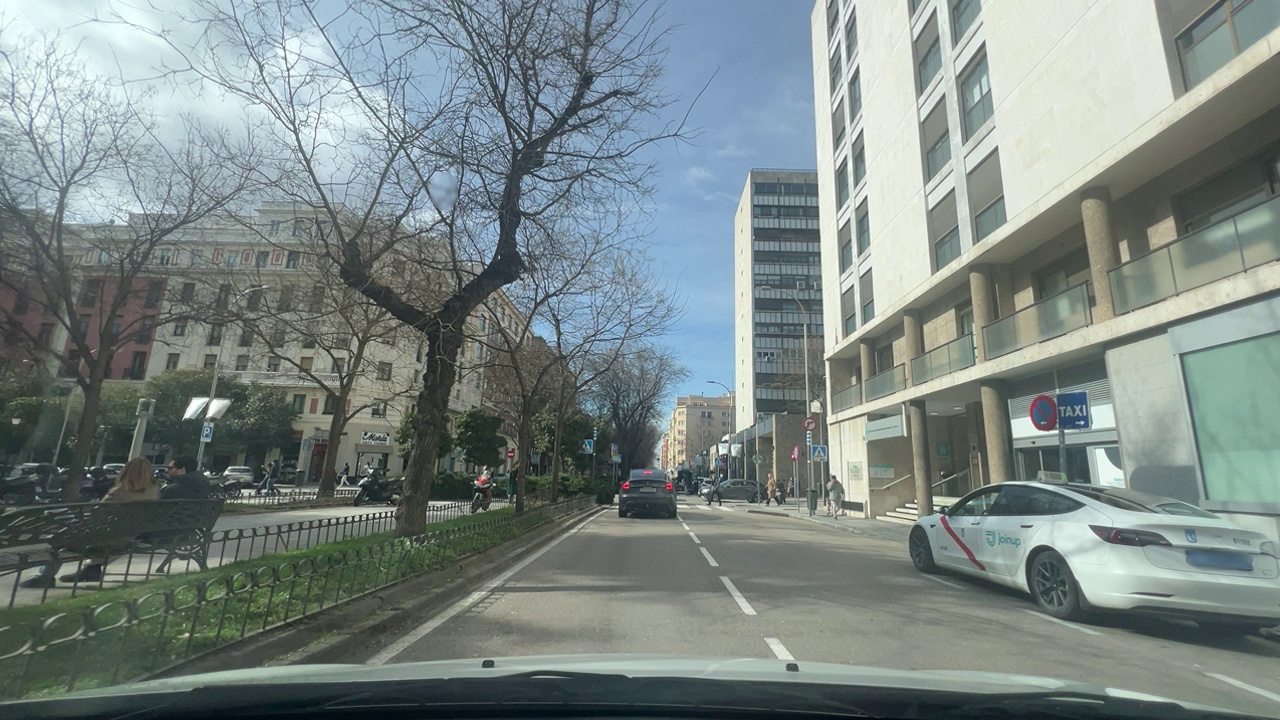
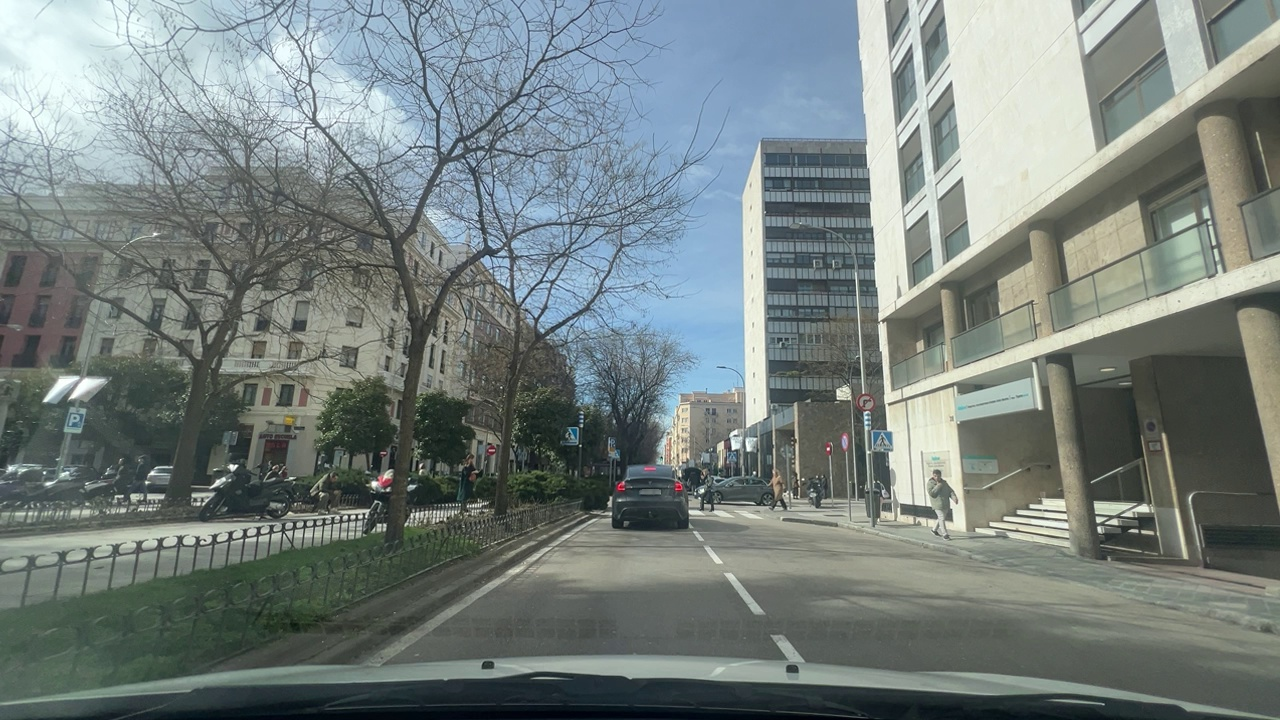
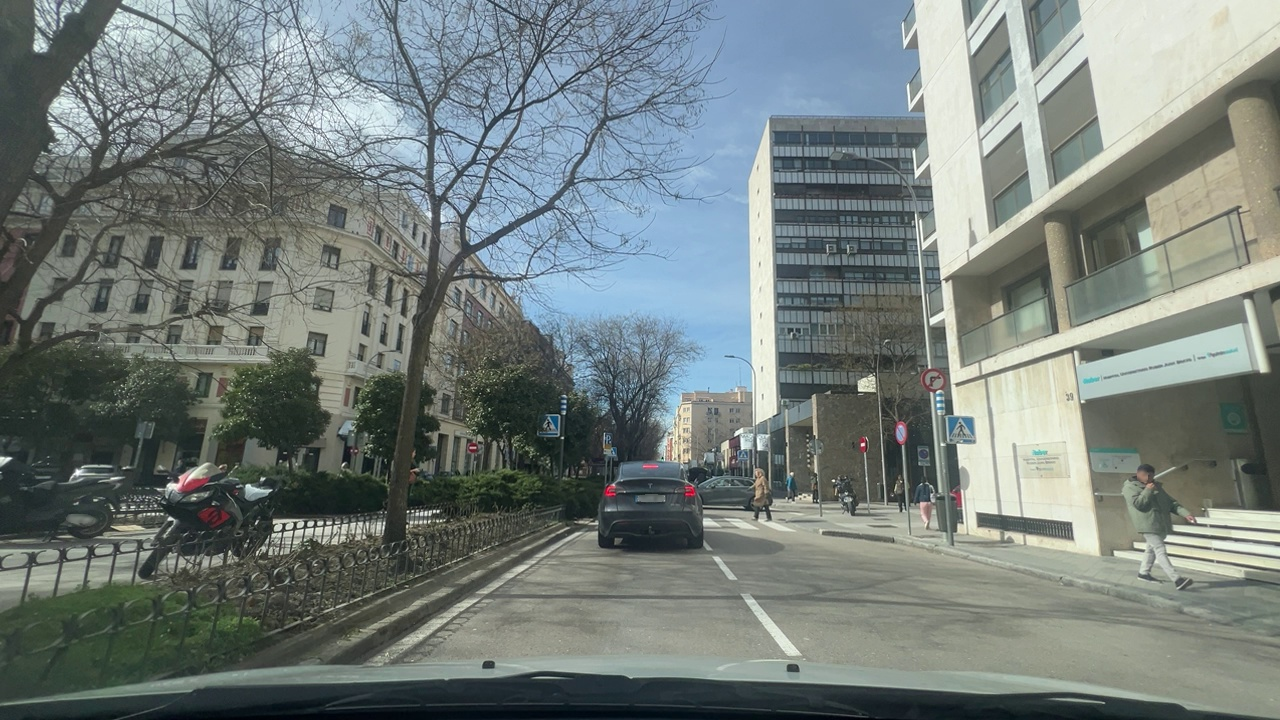
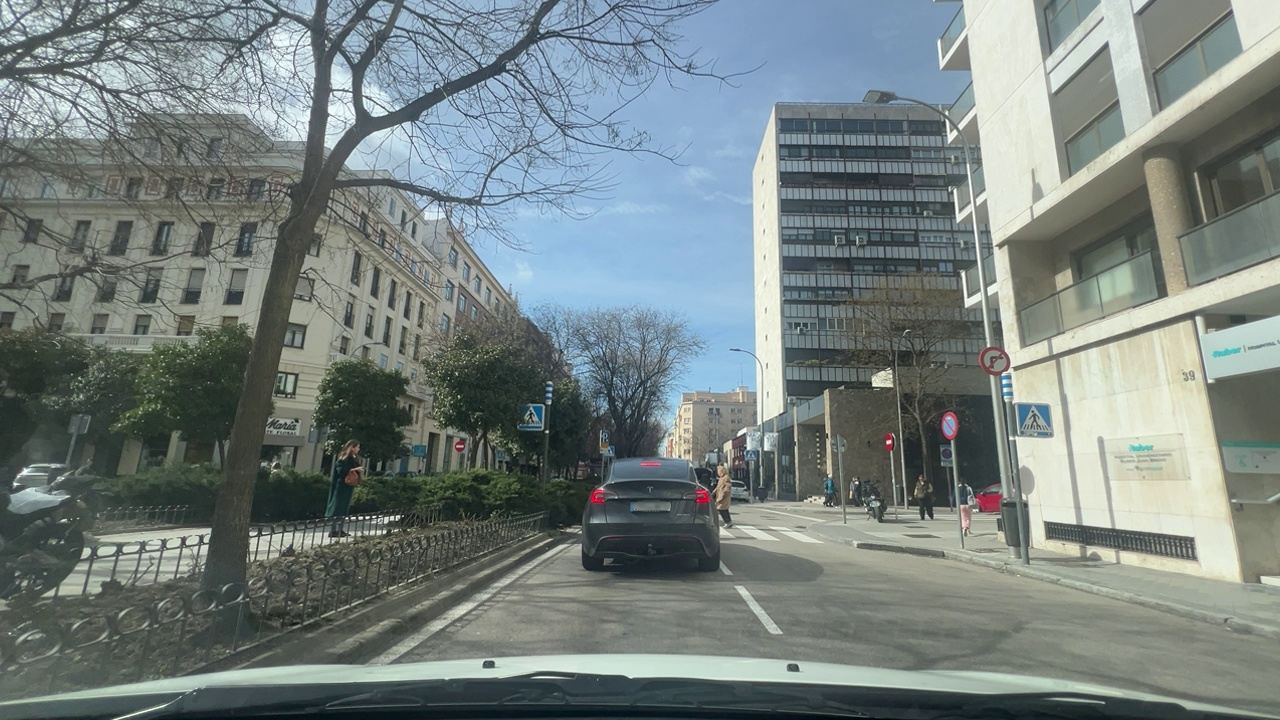
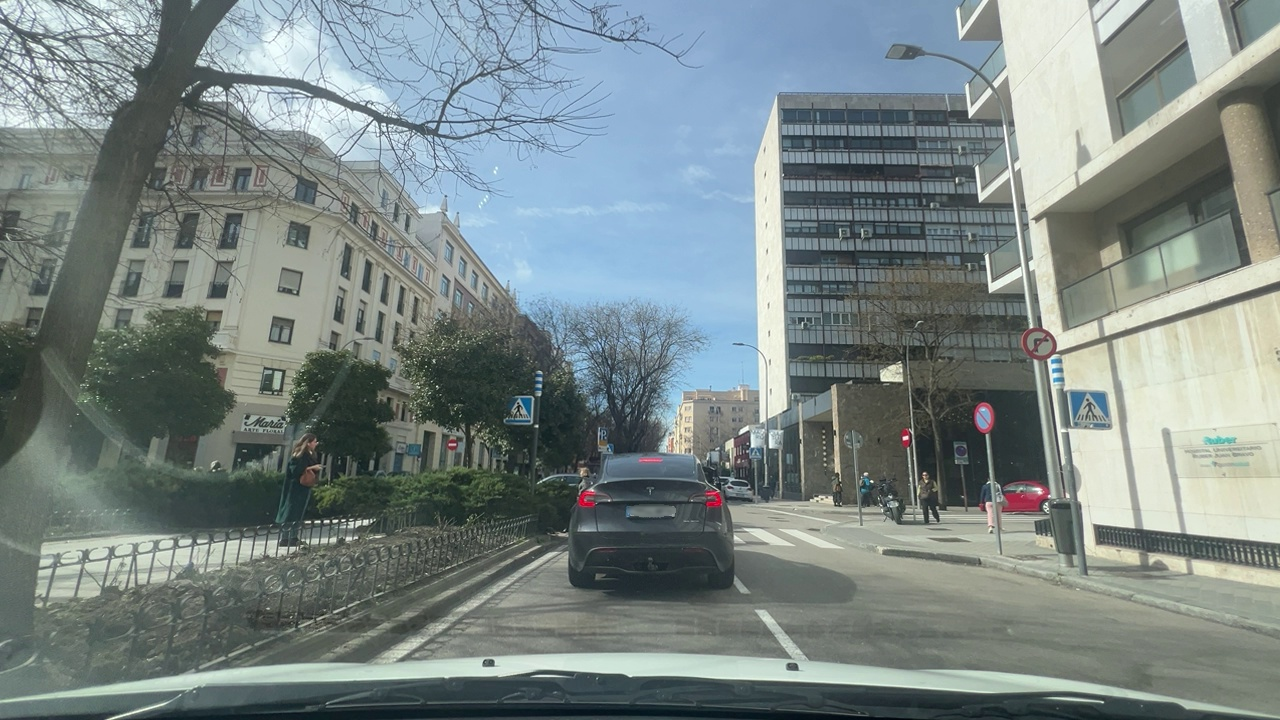
Situation: Leading braking
Question: Is there a vehicle directly ahead in the ego lane with brake lights on?
Answer: Yes
Reasoning: A vehicle in directly front of the ego vehicle shows active red brake lights.

Situation: Leading braking
Question: Is the distance between the ego vehicle and the vehicle ahead decreasing?
Answer: Yes
Reasoning: The relative distance to the leading vehicle is reducing over time.

Situation: Leading braking
Question: Is either the ego vehicle or the leading vehicle stationary?
Answer: Yes
Reasoning: The leading vehicle is clearly stationary with brake lights on.

Situation: Leading braking
Question: Is the ego vehicle decelerating due to dense traffic or congestion ahead?
Answer: No
Reasoning: There is no congestion but a pedestrian crossing right in front of the leading vehicle